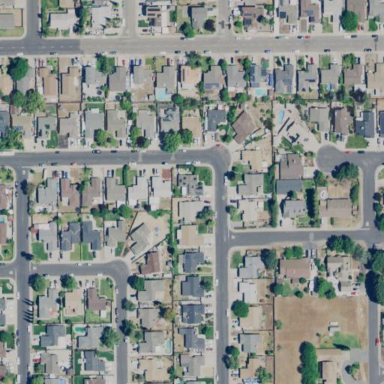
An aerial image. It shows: This residential area consists of single-family homes.